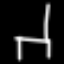
Label: chair